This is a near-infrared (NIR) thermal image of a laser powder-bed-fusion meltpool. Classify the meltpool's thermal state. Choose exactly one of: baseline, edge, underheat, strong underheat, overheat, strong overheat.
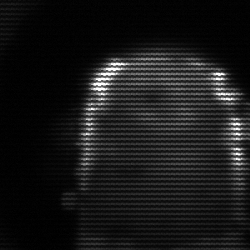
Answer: baseline